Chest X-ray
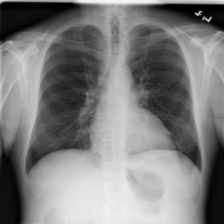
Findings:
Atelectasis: negative
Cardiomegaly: negative
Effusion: negative
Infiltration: positive
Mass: negative
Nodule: negative
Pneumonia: negative
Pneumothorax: negative
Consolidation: negative
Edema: negative
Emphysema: negative
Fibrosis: positive
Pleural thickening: negative
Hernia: negative